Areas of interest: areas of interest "Cultural Palace"
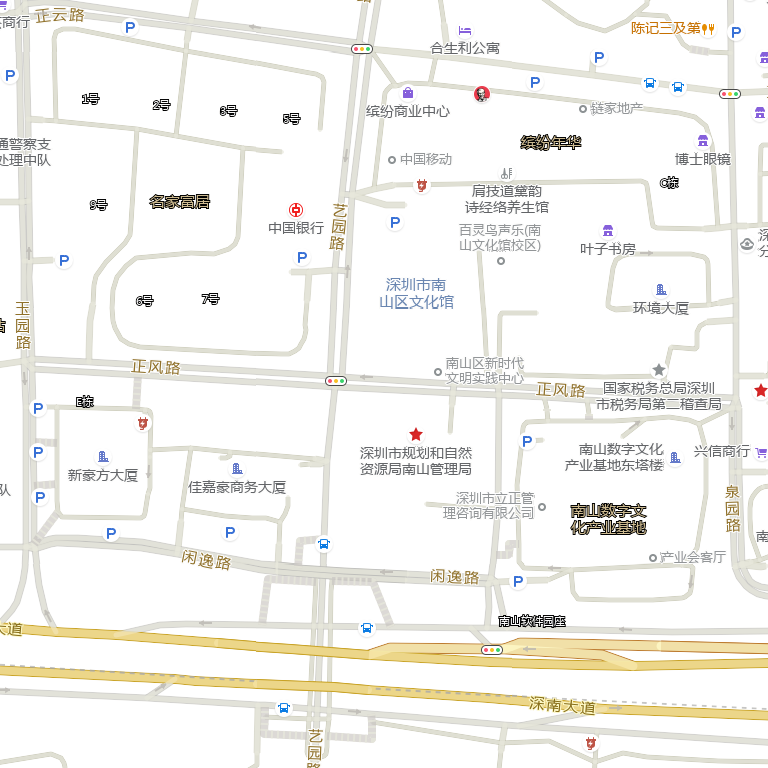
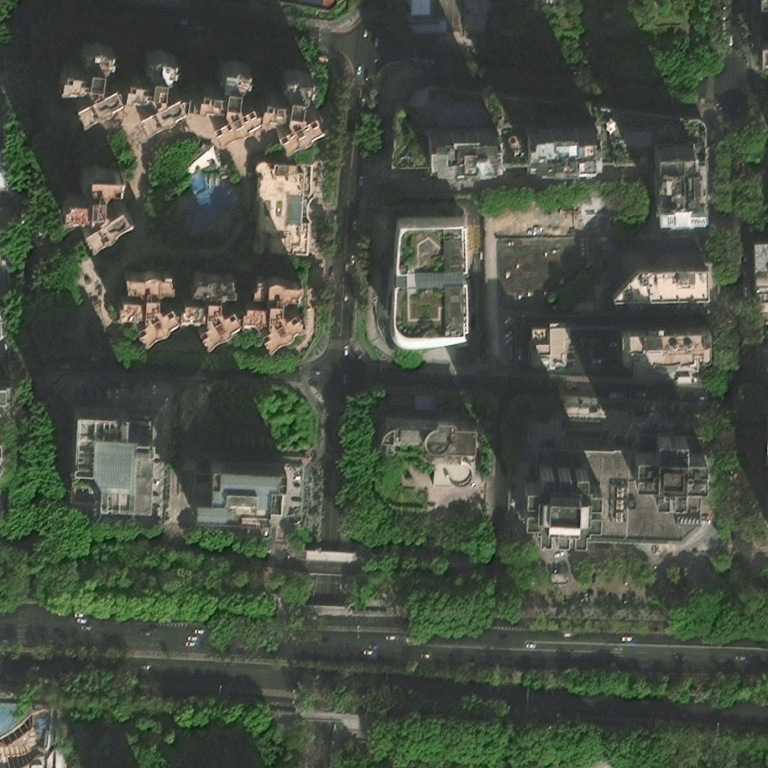